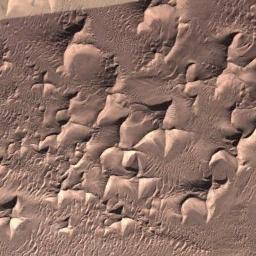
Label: desert